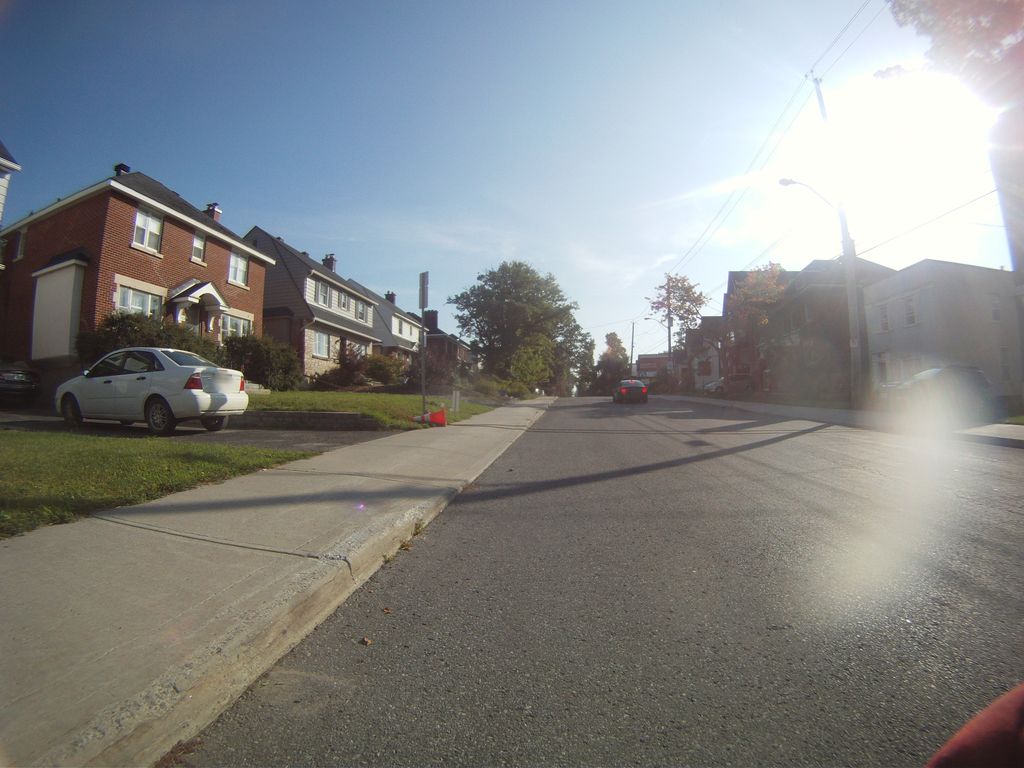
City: ottawa-gatineau